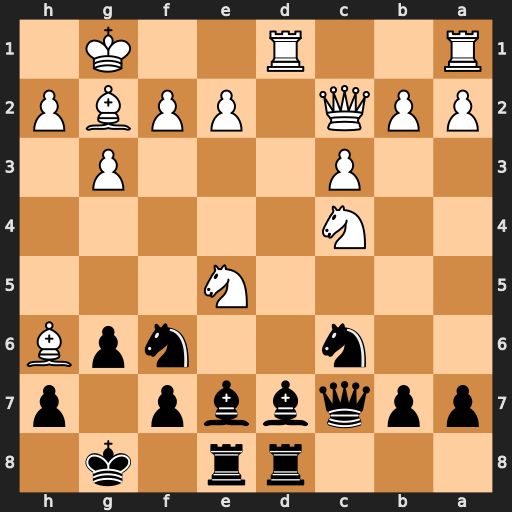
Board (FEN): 3rr1k1/ppqbbp1p/2n2npB/4N3/2N5/2P3P1/PPQ1PPBP/R2R2K1
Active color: b
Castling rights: -
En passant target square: -
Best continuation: Nxe5 Nxe5 Qxe5